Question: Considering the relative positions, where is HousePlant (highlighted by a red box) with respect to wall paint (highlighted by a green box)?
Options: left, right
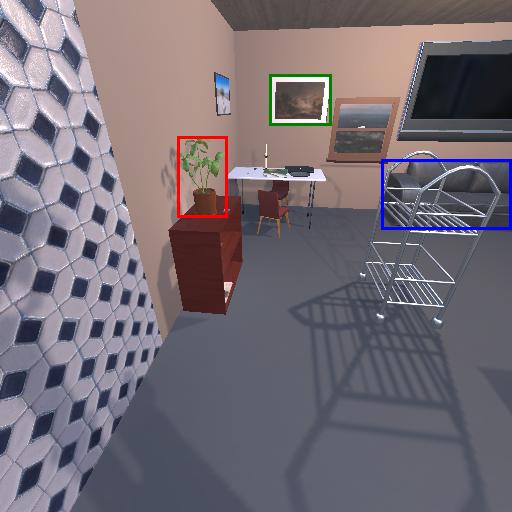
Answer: left